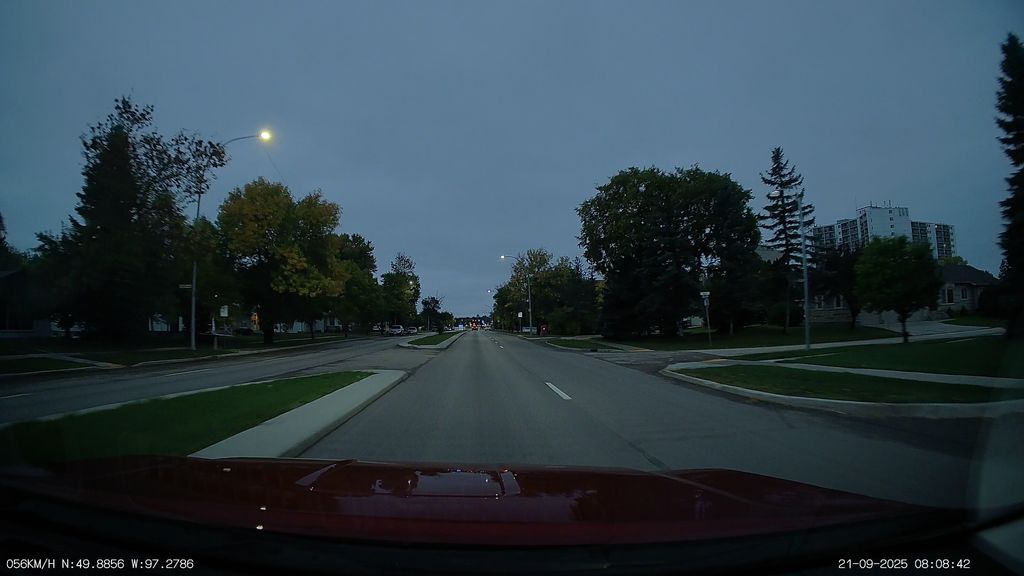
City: winnipeg